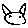
Label: cat